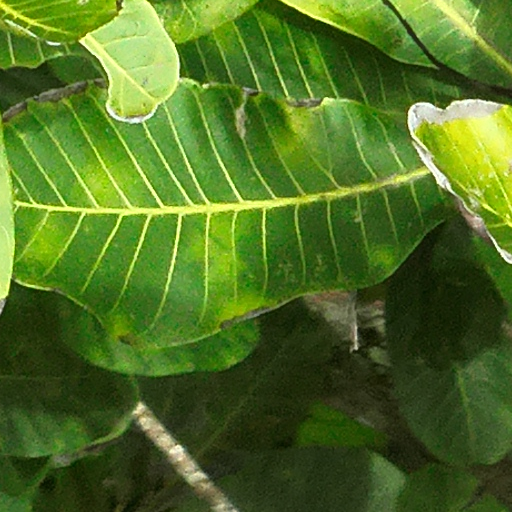
Species: Anacardium excelsum
GBIF accepted scientific name: Anacardium excelsum
Crown area (m\u00b2): 183.684